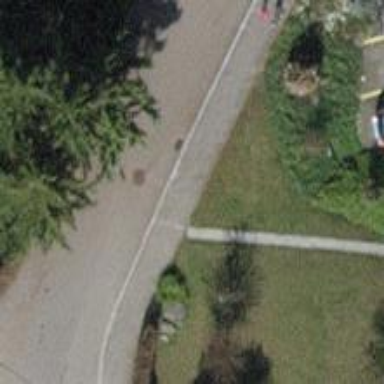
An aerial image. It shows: Sidewalk.